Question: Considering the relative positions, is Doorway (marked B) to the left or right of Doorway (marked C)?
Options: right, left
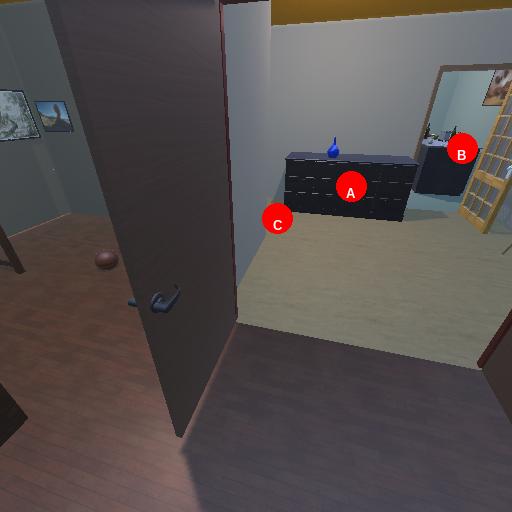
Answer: right